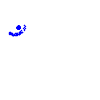
Particle: pion